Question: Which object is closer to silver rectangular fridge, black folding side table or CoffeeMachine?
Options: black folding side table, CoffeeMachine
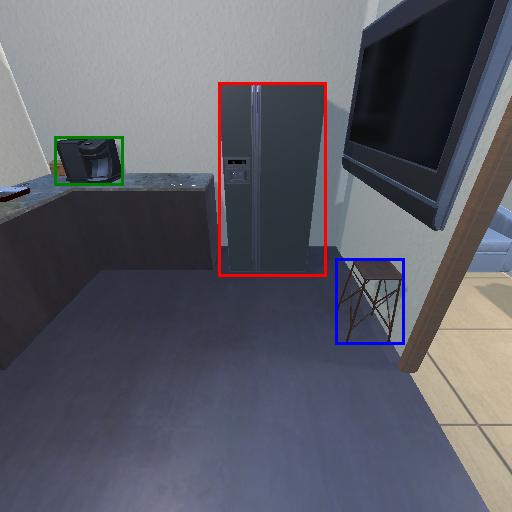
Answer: black folding side table